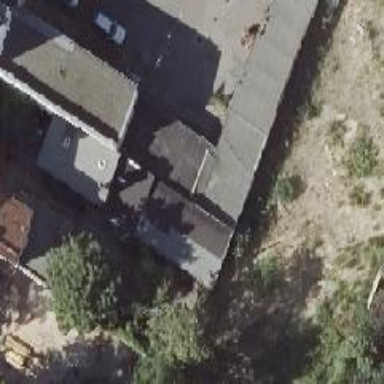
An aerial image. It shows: Shed building.